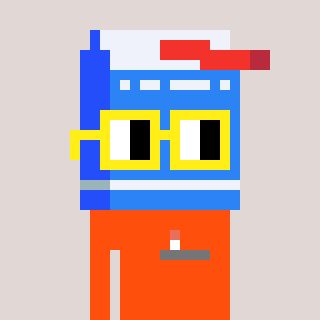
a pixel art character with square yellow glasses, a milk-shaped head and a orange-colored body on a warm background